Field crop: tomato
Growth stage: 1
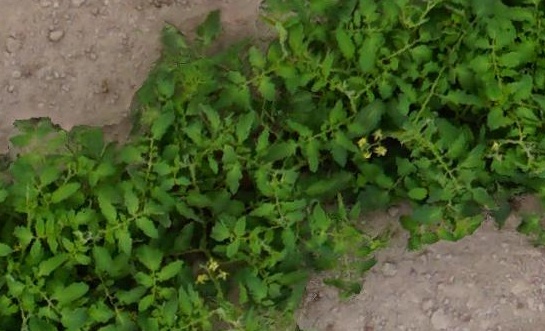
Species: tomato